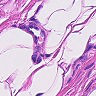
Metastatic tissue present: no